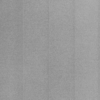
Label: dusty